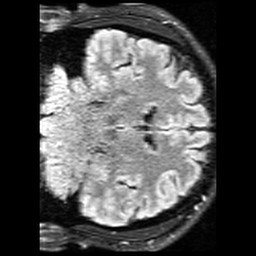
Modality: FLAIR
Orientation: coronal
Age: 29
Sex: male
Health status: healthy
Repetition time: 12 s
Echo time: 0.095 s